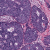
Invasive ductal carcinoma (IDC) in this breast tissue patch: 0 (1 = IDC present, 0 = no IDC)